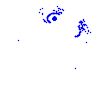
Particle: kaon